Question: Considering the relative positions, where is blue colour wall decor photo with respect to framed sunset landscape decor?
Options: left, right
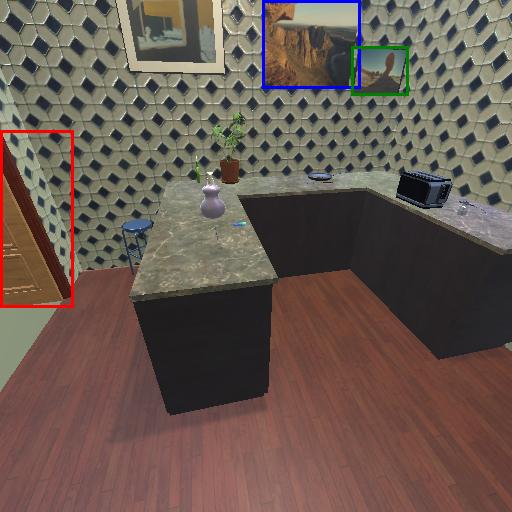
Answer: left